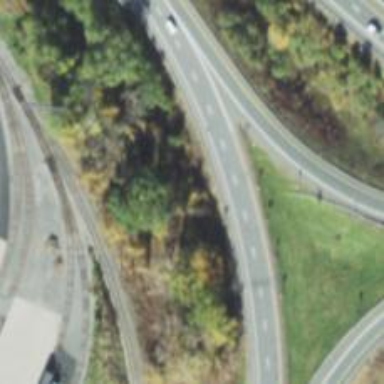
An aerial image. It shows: Motorway link with asphalt surface and embankment.